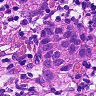
Metastatic tissue present: yes